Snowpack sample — Buffalo Mountain, Silverthorne, Colorado, USA (1/25/25, 10:11 AM MST)
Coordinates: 39.6222, -106.1139
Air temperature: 22 °F
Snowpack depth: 110 cm
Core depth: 30 cm
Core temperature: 42.8 °F
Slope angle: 12°, slope face: 102°
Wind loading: high
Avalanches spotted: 0
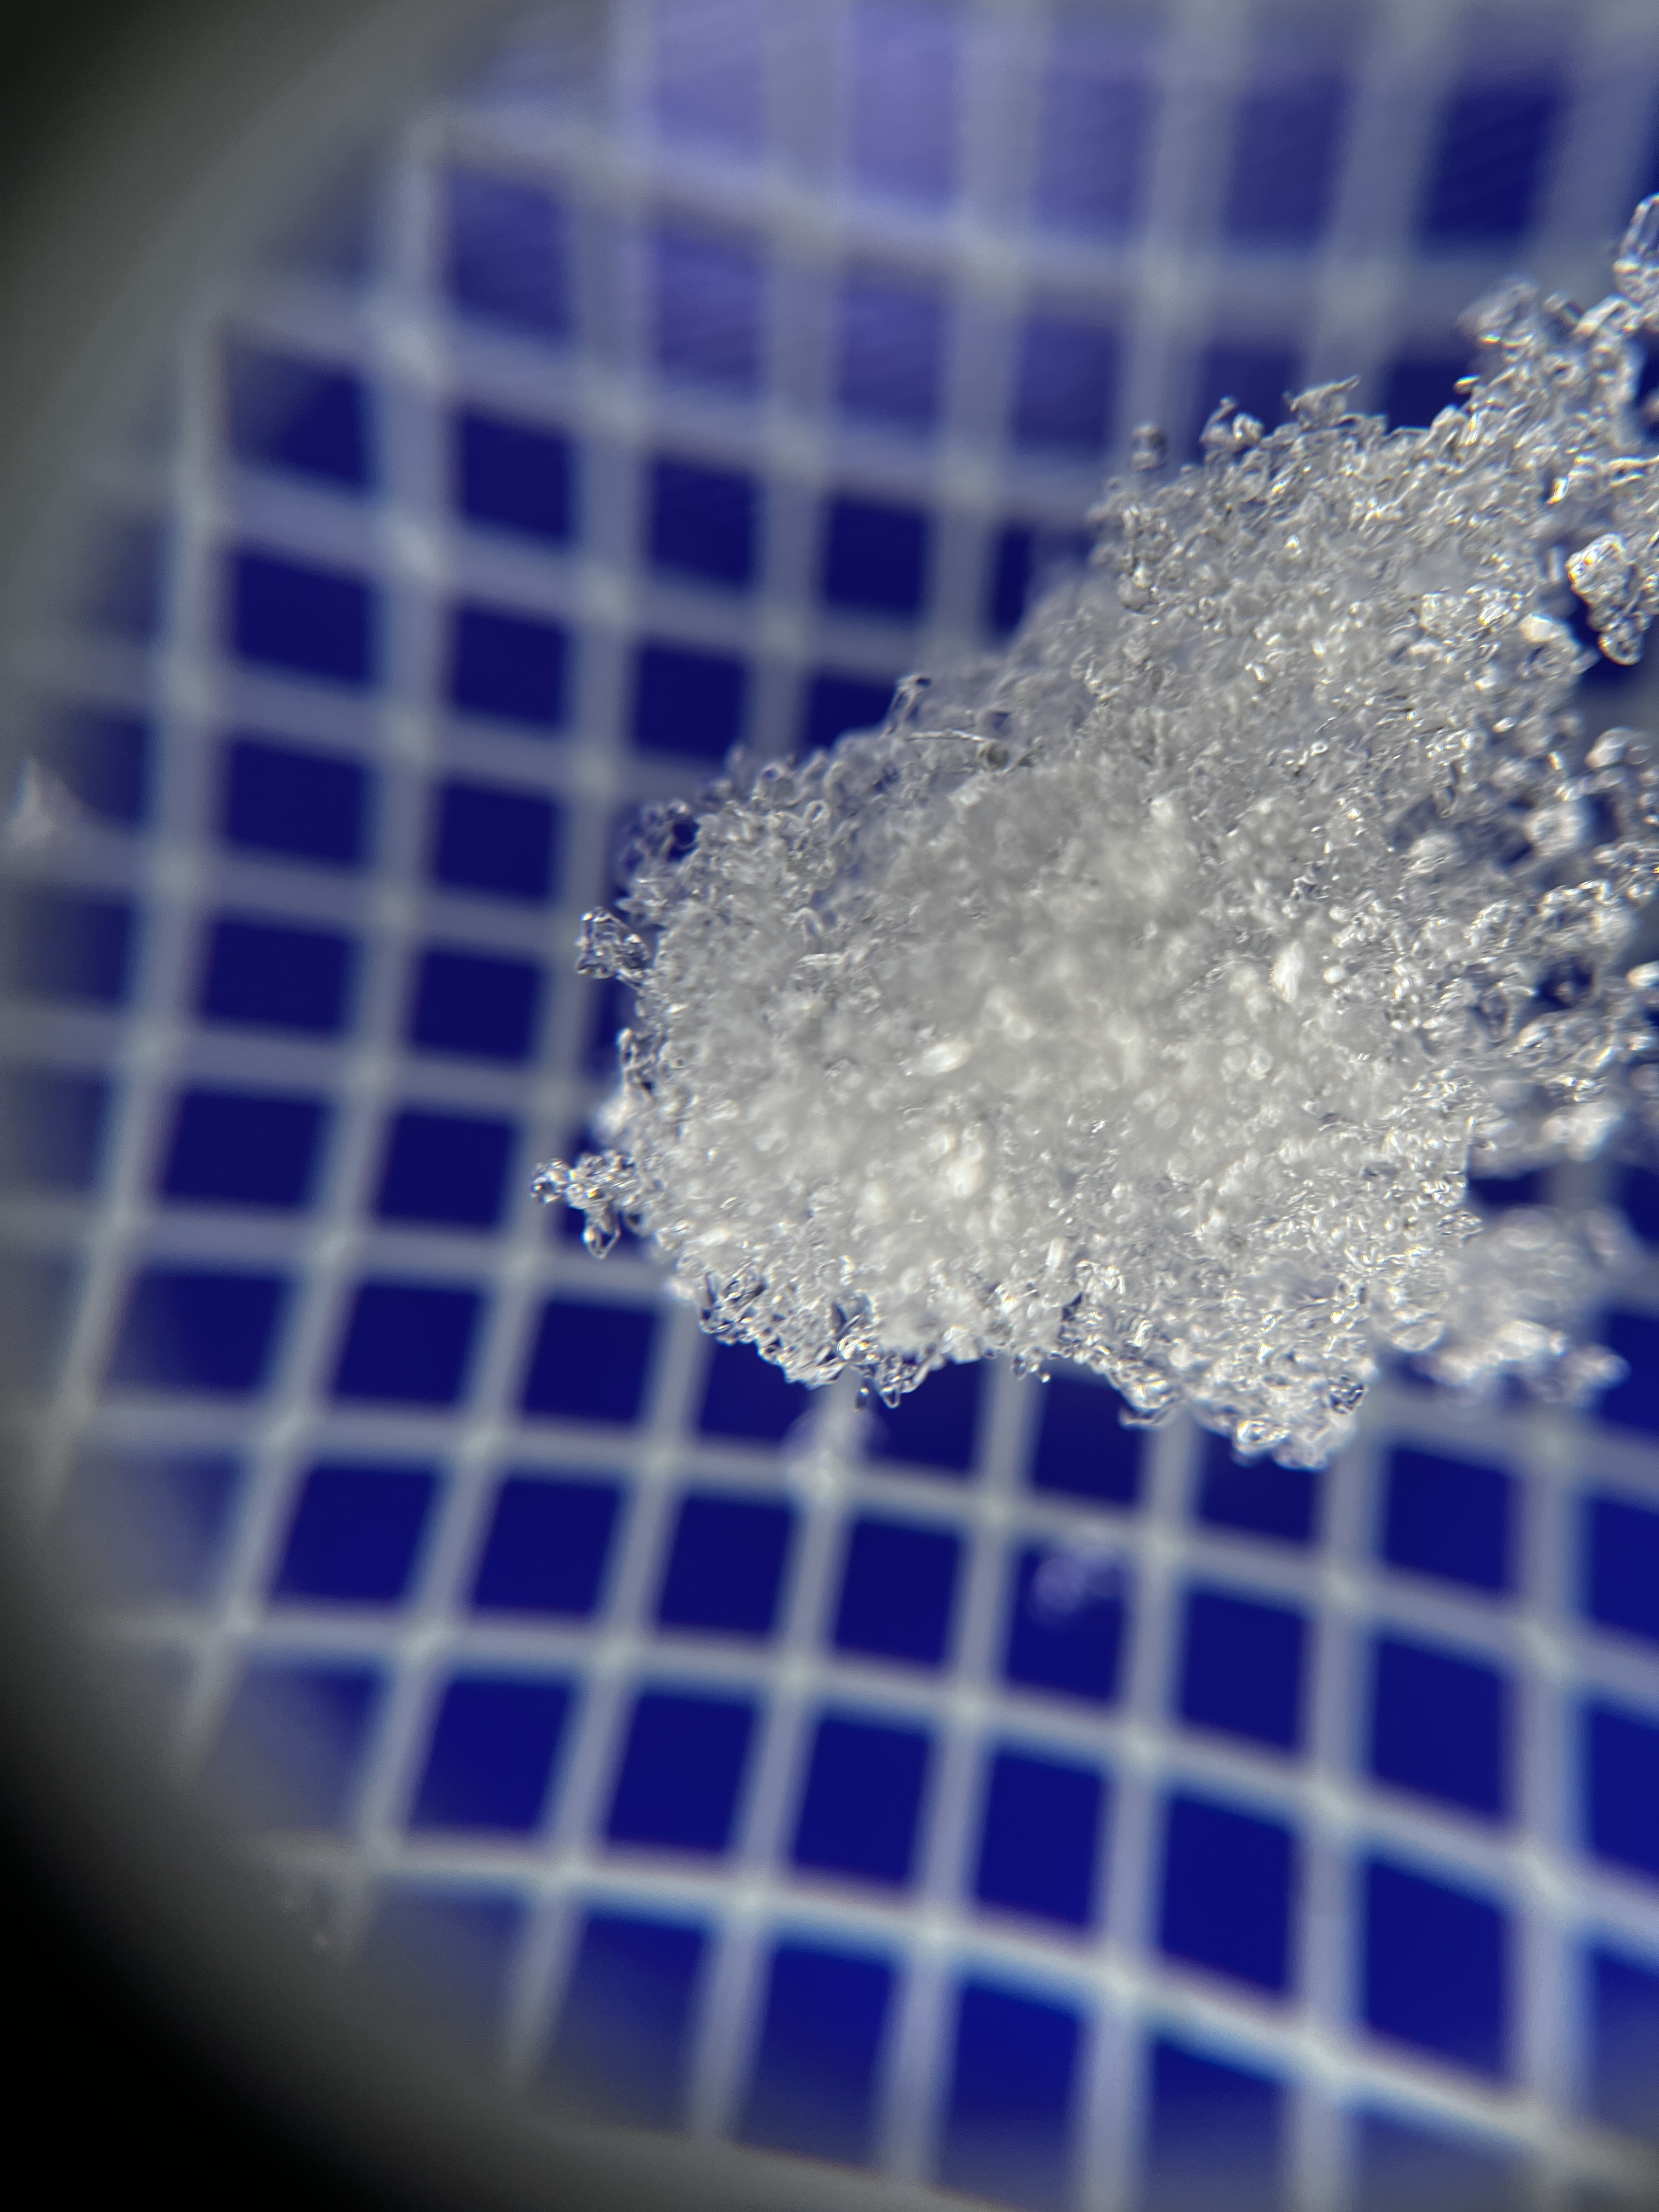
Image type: magnified_profile
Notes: No avalanches nearby, collected on the outskirts of a fire break 15 meters from the treeline, on way to Buffalo and Red Mountain